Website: crate-barrel
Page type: payment
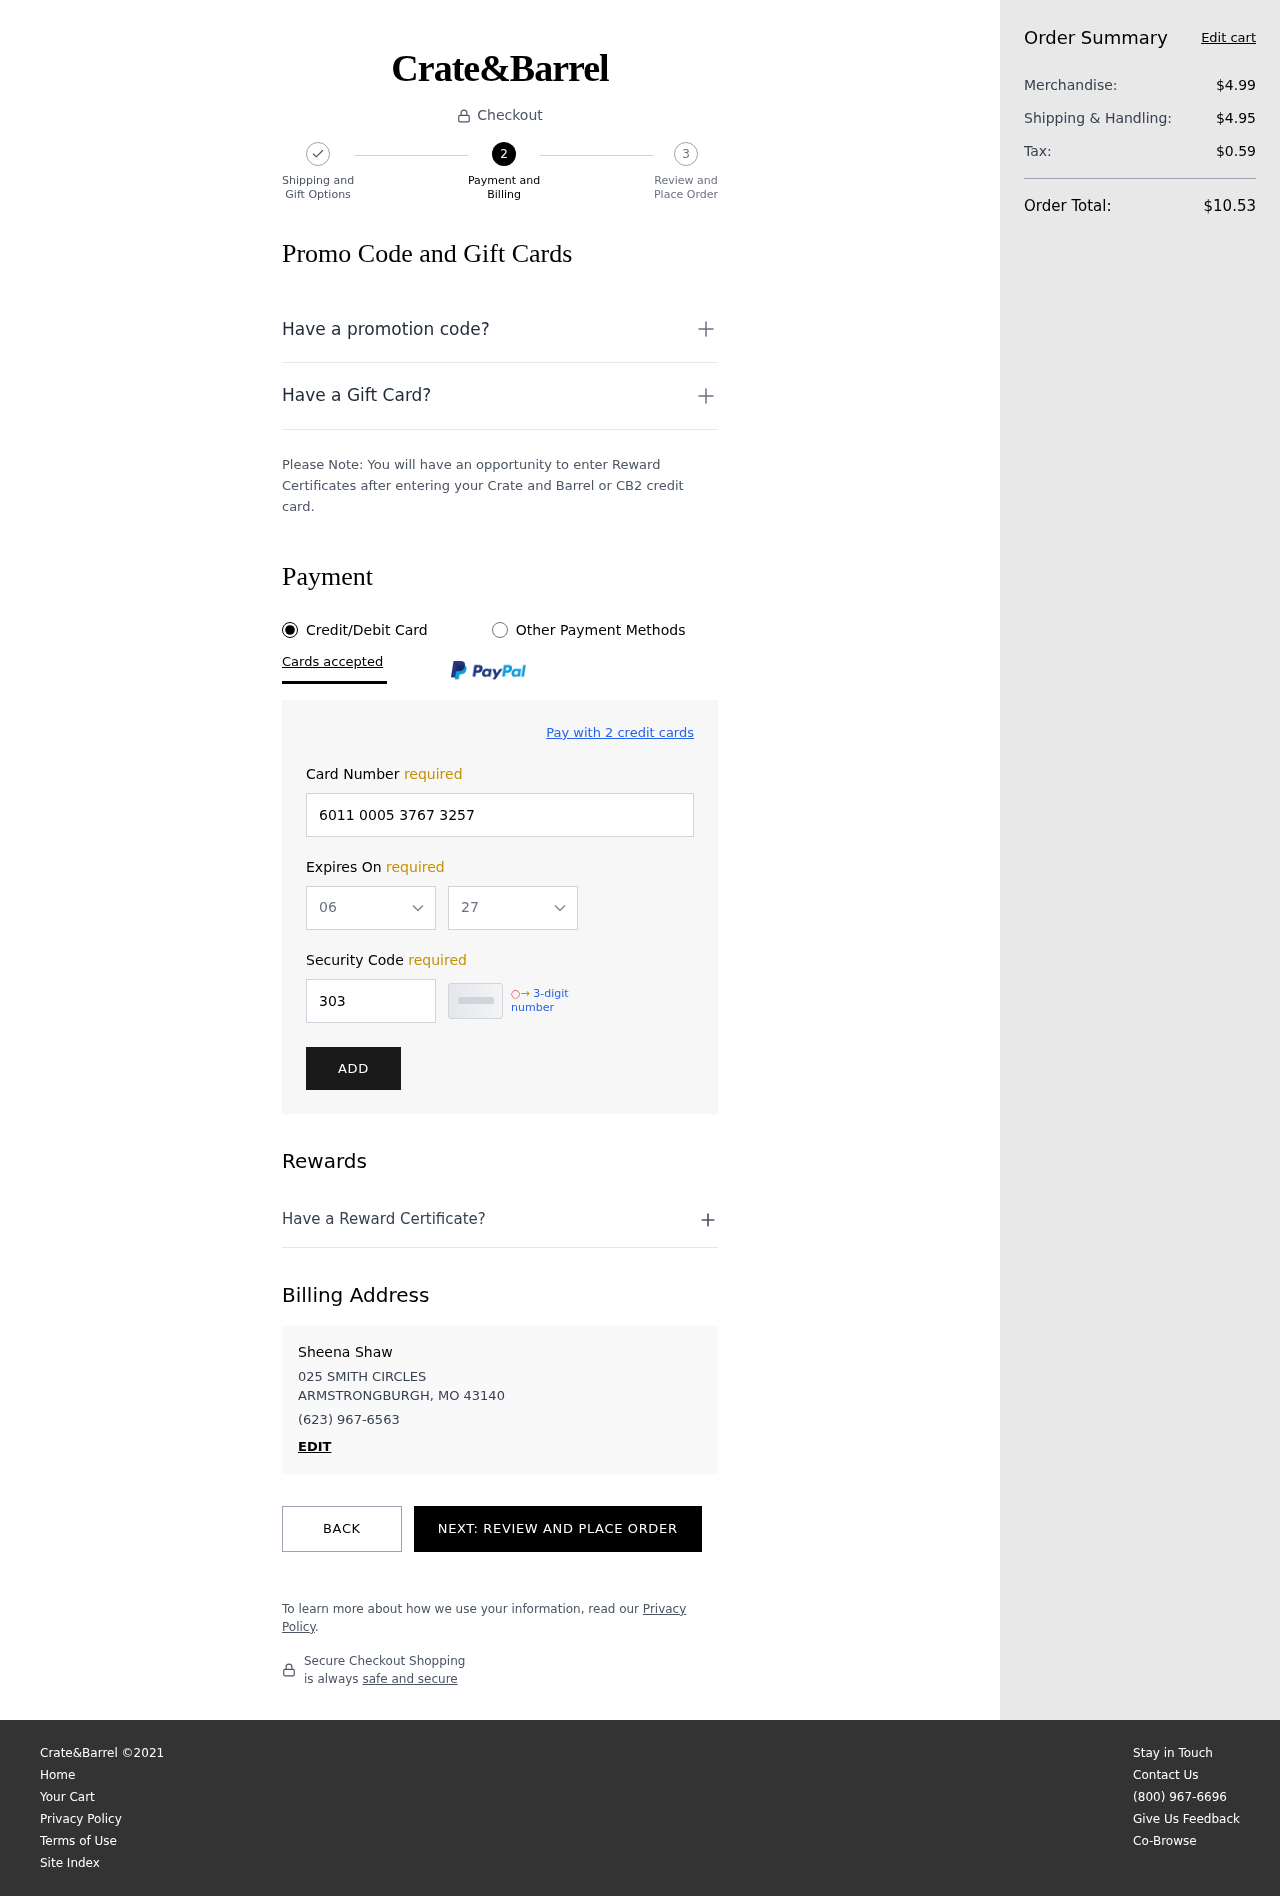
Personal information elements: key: PII_CARD_EXPIRY_MONTH
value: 06
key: PII_CARD_EXPIRY_YEAR
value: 27
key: PII_CITY_STATE_ZIP
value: ARMSTRONGBURGH, MO 43140
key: PII_FULLNAME
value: Sheena Shaw
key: PII_PHONE
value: (623) 967-6563
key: PII_STREET
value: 025 SMITH CIRCLES
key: PII_CARD_NUMBER
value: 6011 0005 3767 3257
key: PII_CARD_CVV
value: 303
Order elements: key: ORDER_SUBTOTAL
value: $4.99
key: ORDER_SHIPPING_COST
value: $4.95
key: ORDER_TAX
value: $0.59
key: ORDER_TOTAL
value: $10.53